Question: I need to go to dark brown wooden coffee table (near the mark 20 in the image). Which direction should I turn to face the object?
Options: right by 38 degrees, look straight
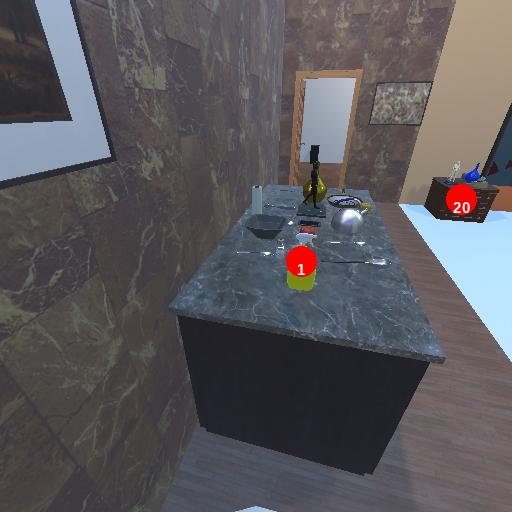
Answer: right by 38 degrees